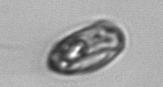
Label: Katodinium_or_Torodinium